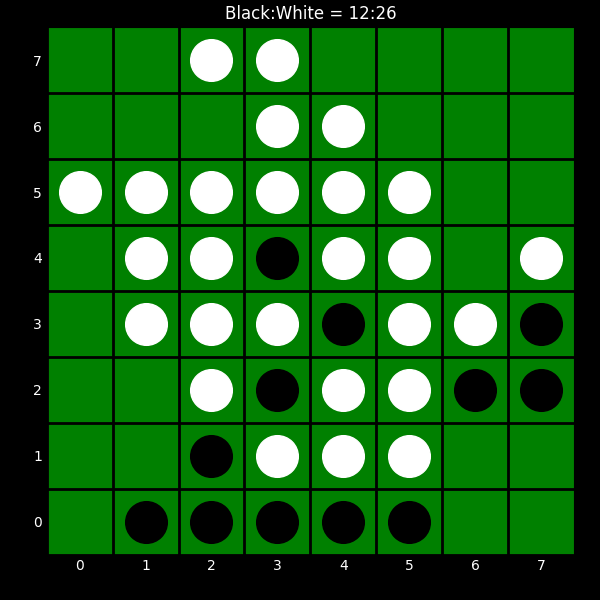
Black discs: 12
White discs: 26